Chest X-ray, PA view. Patient: 73 years old, sex M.
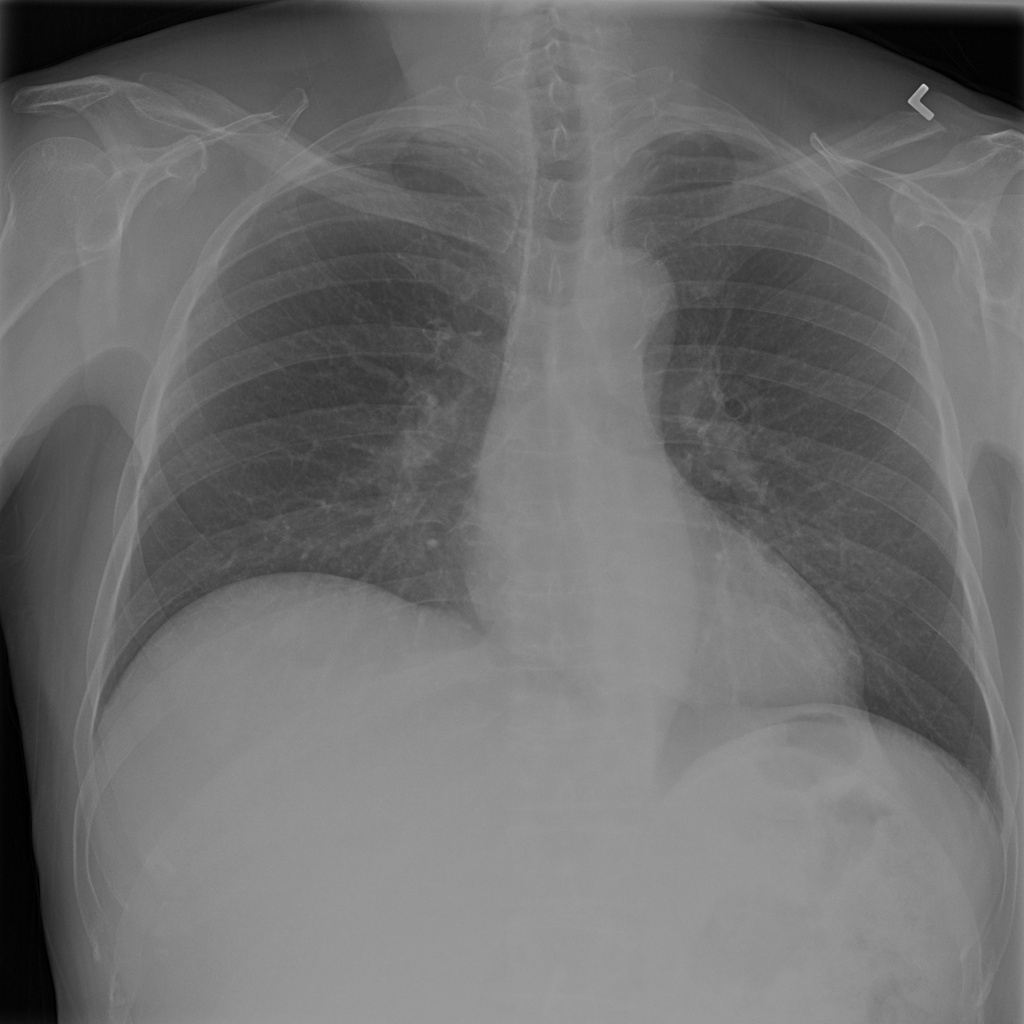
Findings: No Finding